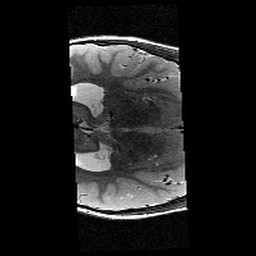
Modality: T2w
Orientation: axial
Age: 9
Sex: male
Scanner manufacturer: siemens
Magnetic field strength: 3 T
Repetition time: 9.23 s
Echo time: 0.067 s